Field crop: maize
Growth stage: 2
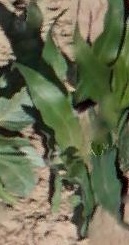
Species: maize